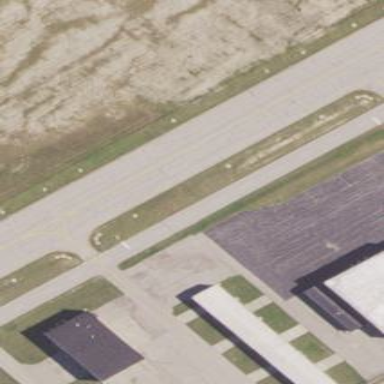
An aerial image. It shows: Apron at the airport.